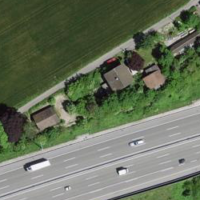
EUNIS habitat code: 57
Species observed at this site:
Milvus milvus